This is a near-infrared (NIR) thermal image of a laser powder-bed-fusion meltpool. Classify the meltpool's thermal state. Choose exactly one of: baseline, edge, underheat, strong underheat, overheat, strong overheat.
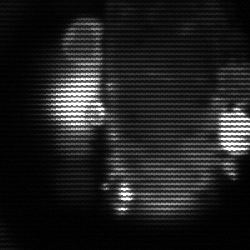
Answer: strong underheat